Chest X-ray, PA view. Patient: 24 years old, sex M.
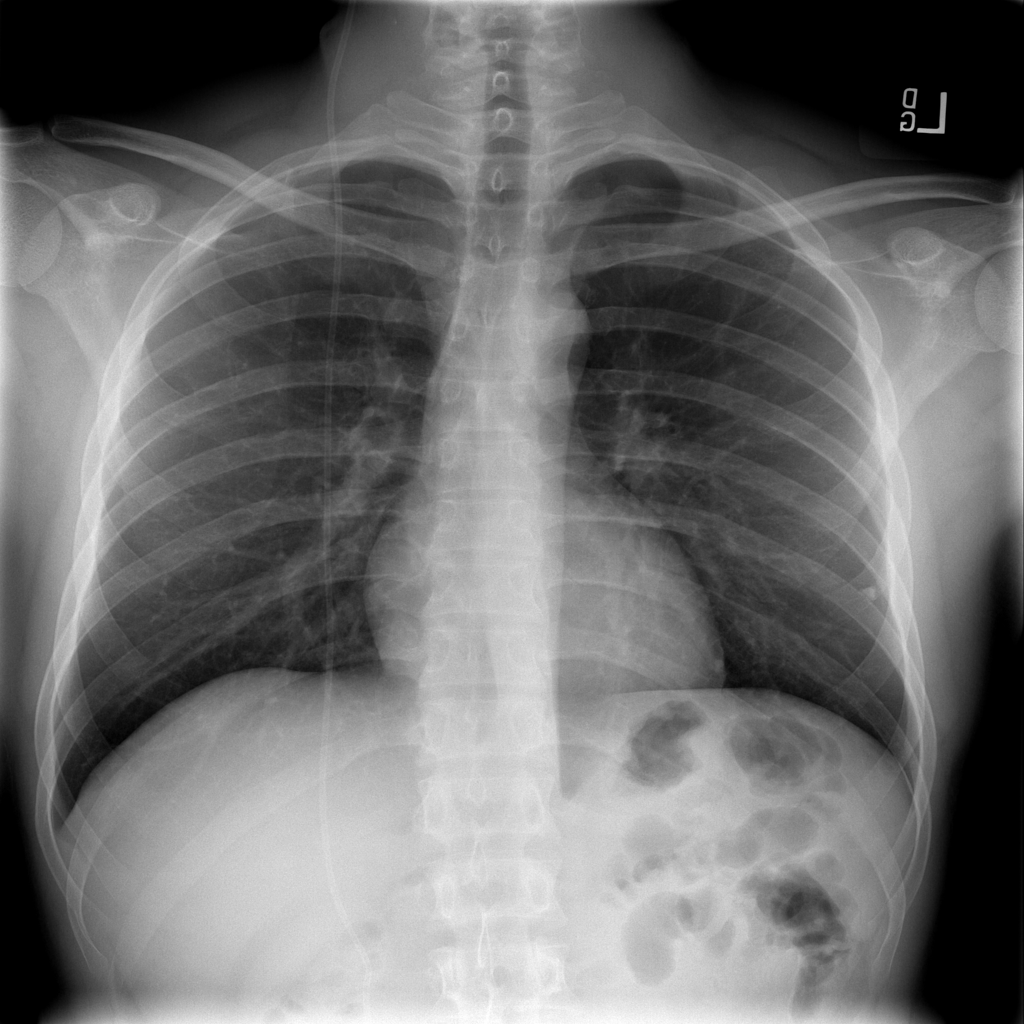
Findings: Nodule